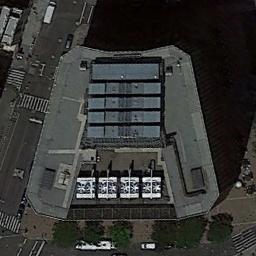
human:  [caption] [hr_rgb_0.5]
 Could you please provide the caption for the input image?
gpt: The commercial area is next to many roads .

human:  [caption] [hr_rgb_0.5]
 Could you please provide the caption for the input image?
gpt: There are many paths .

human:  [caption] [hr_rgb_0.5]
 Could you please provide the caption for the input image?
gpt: In a commercial district there is a tall building and several roads with many cars .

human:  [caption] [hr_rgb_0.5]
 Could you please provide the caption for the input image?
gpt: A commercial area with a building is surrounded by some roads .

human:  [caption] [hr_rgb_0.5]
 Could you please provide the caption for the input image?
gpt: A building at the corner on a commercial area .